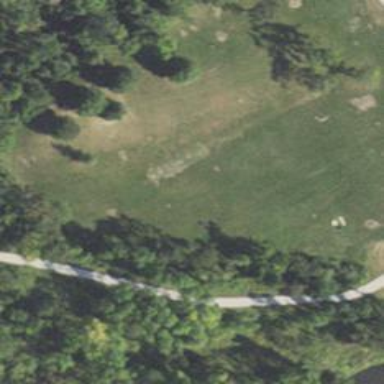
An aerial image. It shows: Hole for both regular golf and disc golf.